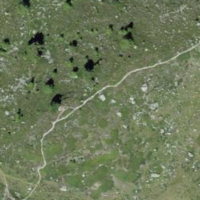
EUNIS habitat code: 31
Species observed at this site:
Vaccinium uliginosum